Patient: sex F, age 52
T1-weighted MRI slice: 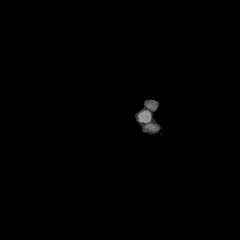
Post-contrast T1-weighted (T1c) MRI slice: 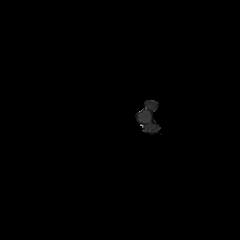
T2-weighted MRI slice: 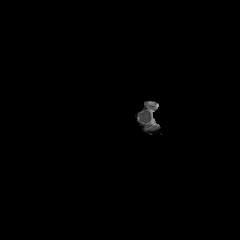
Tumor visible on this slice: no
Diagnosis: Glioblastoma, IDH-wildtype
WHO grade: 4